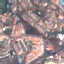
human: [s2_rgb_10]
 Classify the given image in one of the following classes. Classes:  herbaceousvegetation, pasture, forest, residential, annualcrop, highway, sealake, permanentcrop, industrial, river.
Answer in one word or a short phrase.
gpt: Residential